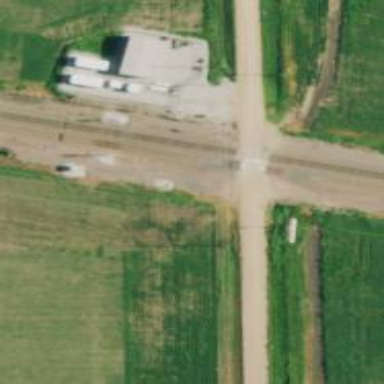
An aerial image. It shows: Railway with two tracks.